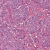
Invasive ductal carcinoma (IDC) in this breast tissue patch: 1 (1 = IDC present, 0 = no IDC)